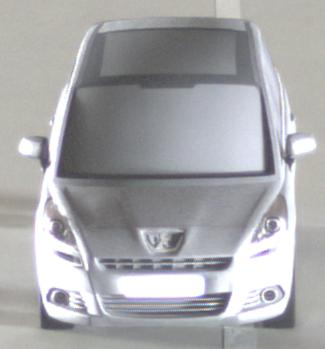
Make: Peugeot
Model: 5008 120 VTi
Detailed model: 5008 (I) Van
Model produced from: 2009/10
Model produced until: 2011/07
Doors: 5
Color: gray
Road condition: dry road
Daytime: midday
Contrast: medium contrast